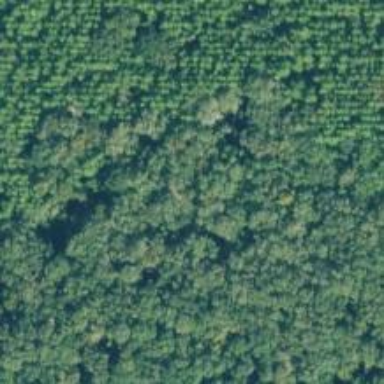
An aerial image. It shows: Mixed woodland with various types of leaves.